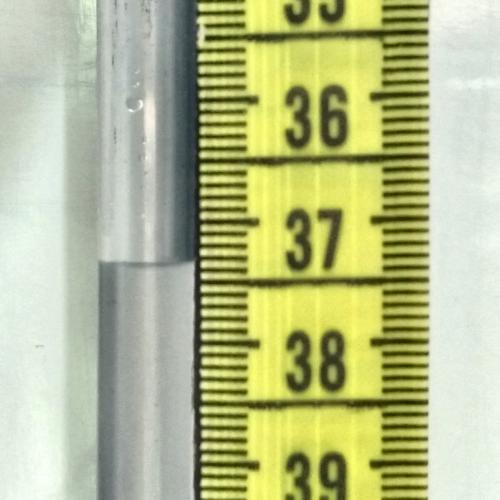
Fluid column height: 37.3 cm